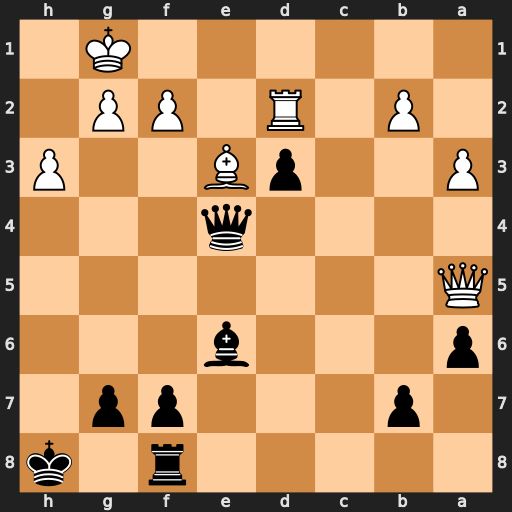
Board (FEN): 5r1k/1p3pp1/p3b3/Q7/4q3/P2pB2P/1P1R1PP1/6K1
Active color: b
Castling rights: -
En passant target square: -
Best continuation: Bd5 f3 Qxe3+